Field crop: tomato
Growth stage: 1
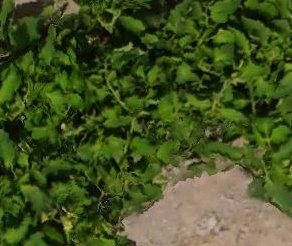
Species: tomato